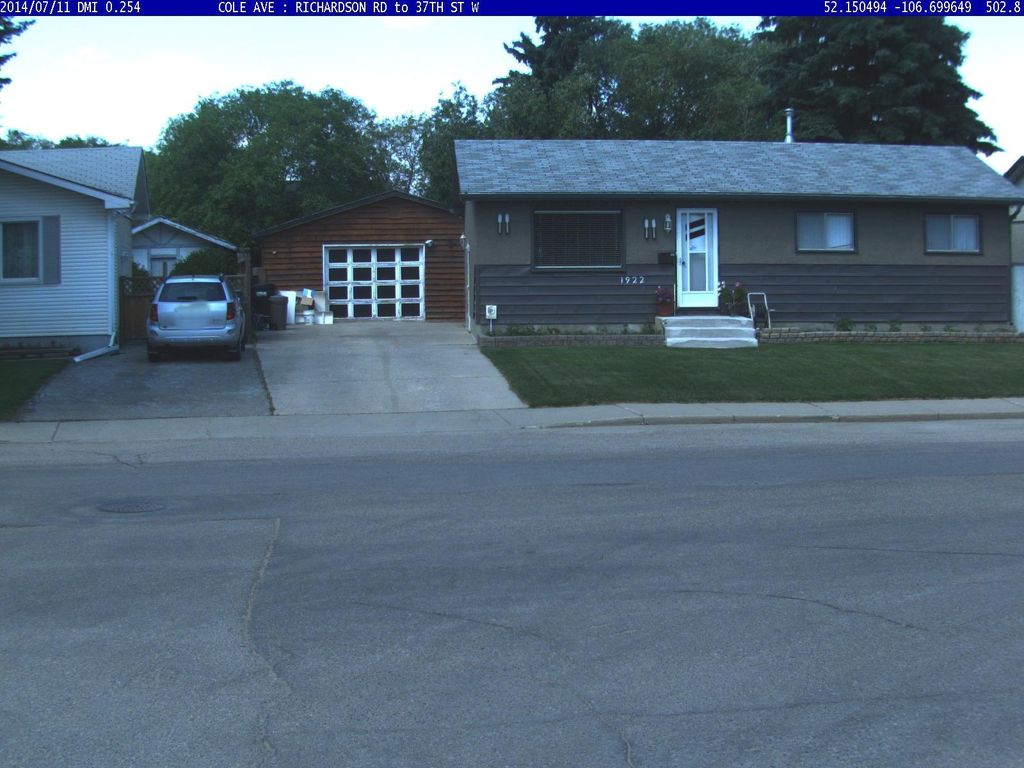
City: saskatoon